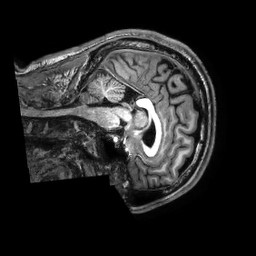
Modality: T1w
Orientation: sagittal
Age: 23
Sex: male
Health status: healthy
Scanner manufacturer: philips
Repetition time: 0.009 s
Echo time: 0.004 s